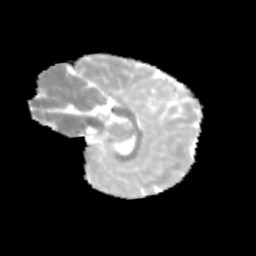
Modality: MD
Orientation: sagittal
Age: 11
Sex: female
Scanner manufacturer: siemens
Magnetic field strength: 3 T
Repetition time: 3.8 s
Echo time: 0.07 s